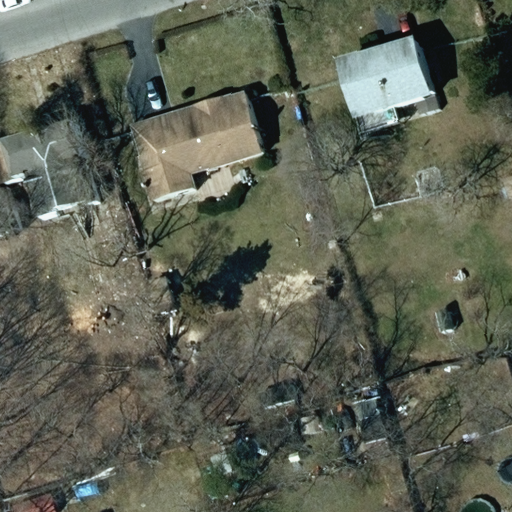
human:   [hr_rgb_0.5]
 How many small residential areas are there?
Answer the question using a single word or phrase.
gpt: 0

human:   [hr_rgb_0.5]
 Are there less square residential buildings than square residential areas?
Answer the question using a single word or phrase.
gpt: no

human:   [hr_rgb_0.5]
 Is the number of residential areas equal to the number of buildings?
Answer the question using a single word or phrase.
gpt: no

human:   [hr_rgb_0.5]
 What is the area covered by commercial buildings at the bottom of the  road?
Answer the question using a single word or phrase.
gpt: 0m2

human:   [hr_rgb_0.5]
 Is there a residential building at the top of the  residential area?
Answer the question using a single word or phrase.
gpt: no

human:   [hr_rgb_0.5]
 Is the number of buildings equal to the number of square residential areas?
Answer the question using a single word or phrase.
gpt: no

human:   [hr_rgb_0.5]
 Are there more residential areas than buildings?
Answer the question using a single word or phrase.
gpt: no

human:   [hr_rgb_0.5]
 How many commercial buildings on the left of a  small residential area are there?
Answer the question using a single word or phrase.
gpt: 0

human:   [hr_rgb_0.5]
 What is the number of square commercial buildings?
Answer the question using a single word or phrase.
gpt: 0

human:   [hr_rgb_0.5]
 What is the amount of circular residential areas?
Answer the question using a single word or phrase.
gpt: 0

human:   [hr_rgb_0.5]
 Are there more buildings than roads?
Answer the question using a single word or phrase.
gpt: yes

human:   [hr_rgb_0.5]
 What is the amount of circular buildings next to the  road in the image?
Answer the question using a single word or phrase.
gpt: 0

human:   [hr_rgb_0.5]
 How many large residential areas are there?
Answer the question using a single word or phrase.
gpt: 1

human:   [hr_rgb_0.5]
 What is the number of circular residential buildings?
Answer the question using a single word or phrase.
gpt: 0

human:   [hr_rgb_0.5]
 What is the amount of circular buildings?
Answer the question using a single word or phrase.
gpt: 0

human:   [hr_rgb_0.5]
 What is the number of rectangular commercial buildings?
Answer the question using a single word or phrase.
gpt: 0

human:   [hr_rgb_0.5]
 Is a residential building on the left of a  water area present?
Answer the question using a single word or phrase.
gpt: no

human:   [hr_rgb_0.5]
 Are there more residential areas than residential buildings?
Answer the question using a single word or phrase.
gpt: no

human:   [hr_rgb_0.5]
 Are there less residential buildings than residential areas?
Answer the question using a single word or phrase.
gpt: no

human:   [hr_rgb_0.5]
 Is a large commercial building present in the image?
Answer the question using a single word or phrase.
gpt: no

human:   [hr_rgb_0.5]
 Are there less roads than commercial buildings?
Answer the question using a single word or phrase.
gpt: no

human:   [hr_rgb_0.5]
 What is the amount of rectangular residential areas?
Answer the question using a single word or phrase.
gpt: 1

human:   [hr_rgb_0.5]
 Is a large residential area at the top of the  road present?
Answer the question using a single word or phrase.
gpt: yes

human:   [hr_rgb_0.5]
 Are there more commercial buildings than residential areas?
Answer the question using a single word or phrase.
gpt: no

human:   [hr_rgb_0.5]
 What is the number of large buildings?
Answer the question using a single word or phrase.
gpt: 0

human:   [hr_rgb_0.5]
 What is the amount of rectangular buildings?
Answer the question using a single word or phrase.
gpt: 3

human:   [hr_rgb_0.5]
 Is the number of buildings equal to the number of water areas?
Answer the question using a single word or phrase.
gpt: no

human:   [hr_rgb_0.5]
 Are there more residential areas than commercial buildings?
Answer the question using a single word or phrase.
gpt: yes

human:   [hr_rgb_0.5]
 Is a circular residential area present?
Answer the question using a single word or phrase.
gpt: no

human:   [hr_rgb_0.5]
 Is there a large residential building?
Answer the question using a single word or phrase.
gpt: no

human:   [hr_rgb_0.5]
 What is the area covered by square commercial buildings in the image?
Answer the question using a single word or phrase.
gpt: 0m2

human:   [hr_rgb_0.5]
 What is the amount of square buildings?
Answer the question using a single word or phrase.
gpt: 0

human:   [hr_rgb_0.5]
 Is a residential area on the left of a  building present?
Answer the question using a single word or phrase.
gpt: yes

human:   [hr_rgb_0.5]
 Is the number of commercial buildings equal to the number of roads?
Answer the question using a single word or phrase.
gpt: no

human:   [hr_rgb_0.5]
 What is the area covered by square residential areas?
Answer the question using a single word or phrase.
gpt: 0m2

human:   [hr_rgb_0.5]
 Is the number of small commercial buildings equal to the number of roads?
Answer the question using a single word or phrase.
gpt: no